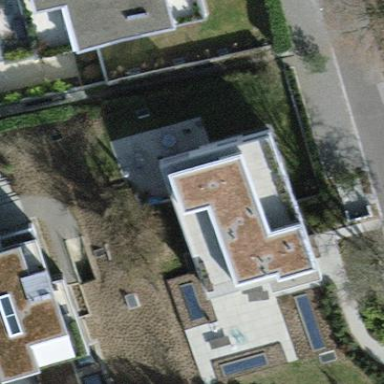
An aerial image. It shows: Building with flat roof oriented across its structure.